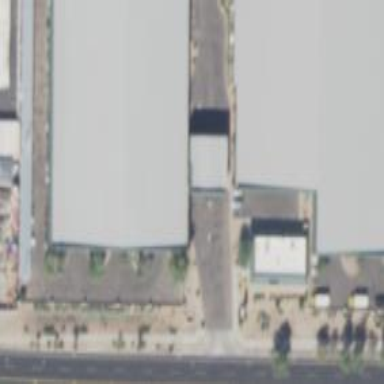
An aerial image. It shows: Carport building.